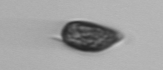
Label: Prorocentrum_triestinum